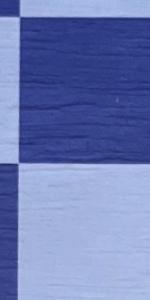
Label: Empty